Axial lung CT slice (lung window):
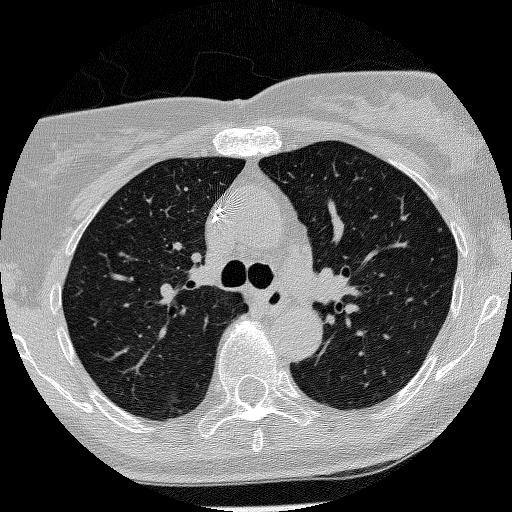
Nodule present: no